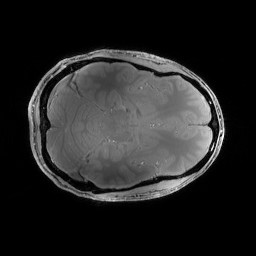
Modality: PDw
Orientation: axial
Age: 32
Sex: male
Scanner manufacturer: siemens
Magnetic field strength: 6.98 T
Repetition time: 1.3 s
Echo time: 0.00231 s